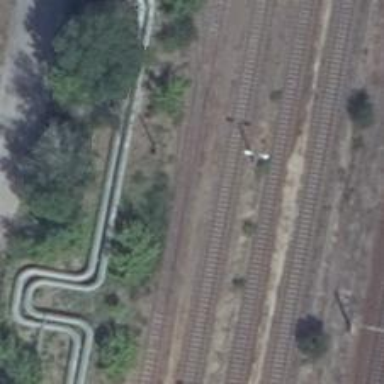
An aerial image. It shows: Railway switch.